Question: I'm selecting data from a database into a 'SqlDataReader'. When trying to populate the data in some labels I noticed that all of the labels display the same value, because the 'SqlDataReader' has only one column with many values.
How can I display those values ??
Here is my code:

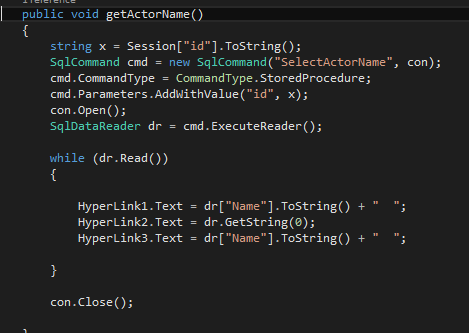
Answer: the data in 'SqlDataReader' can be like a matrix, it depends on the query. The next snippet shows you how you can get each "cell" in your 'SqlDataReader':
'''
//This "while" iterates through all rows!
while(MysqlData.Read())
{
//This "for" iterates through each column of the current row!
for (int i = 0; i < MysqlData.FieldCount; i++)
{
lRoom.Add(MysqlData.GetValue(i).ToString());
}
}
'''
MysqlData is our 'SqlDataReader'.
The row with the lRoom.Add... is the place where you can do the printing you have asked for!